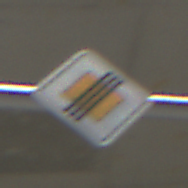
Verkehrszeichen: EndeVorfahrtsstrasse
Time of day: Midday
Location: Roofed (Urban)
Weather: Overcast
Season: NotSpecified
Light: Artificial